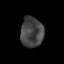
Tissue: prostate
Cell type: Epithelial cells
Senescence score: 0.3589
Nuclear area (px): 670
Mean DAPI intensity: 68.494